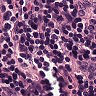
Metastatic tissue present: no